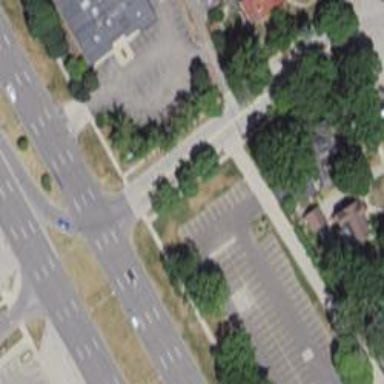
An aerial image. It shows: Unmarked road crossing.